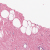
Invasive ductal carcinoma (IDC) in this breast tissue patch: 0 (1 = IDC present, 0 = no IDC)